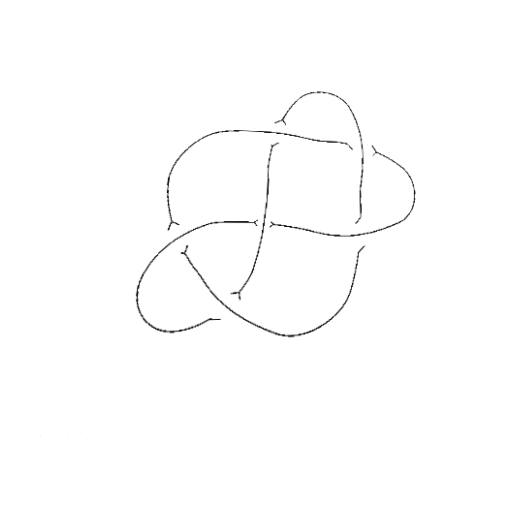
Crossing number: 6